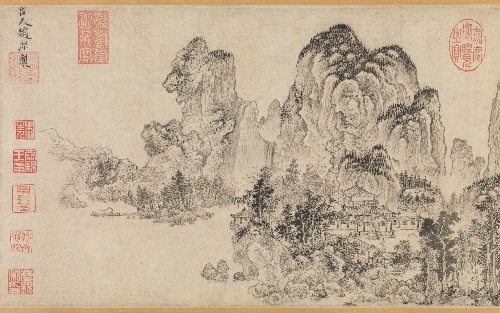
Title: 元/明   趙原   倣燕文貴范寬山水圖 元/明   沈巽竹石   合卷|Landscape
Artist: Zhao Yuan
Artist bio: Chinese, active ca. 1350–75
Date: late 14th century
Object type: Handscroll
Classification: Paintings
Medium: Handscroll; ink on paper
Culture: China
Period: Yuan (1271–1368) or Ming (1368–1644) dynasty
Dimensions: Image: 9 13/16 x 30 1/2 in. (24.9 x 77.5 cm)
Overall with mounting: 10 1/8 x 347 5/16 in. (25.7 x 882.2 cm)
Department: Asian Art
Credit line: Edward Elliott Family Collection, Purchase, The Dillon Fund Gift, 1981
Accession year: 1981
Repository: Metropolitan Museum of Art, New York, NY
Tags: Mountains|Landscapes